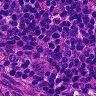
Metastatic tissue present: no